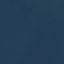
Land use / land cover class: SeaLake